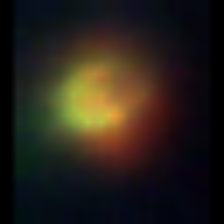
Taxon: NanoPlankton
Group: Other